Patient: sex F, age 82
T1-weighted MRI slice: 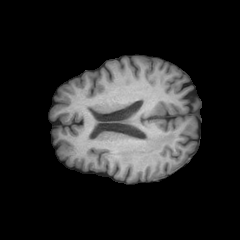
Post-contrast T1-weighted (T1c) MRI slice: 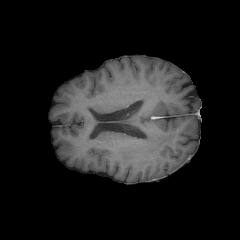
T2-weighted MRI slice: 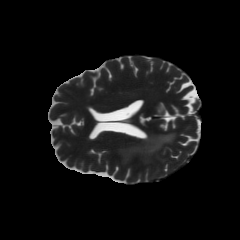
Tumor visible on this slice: yes
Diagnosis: Glioblastoma, IDH-wildtype
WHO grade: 4